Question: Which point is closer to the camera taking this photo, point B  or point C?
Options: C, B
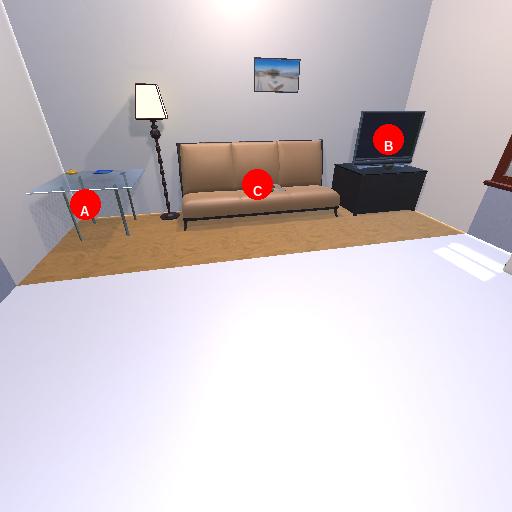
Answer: C